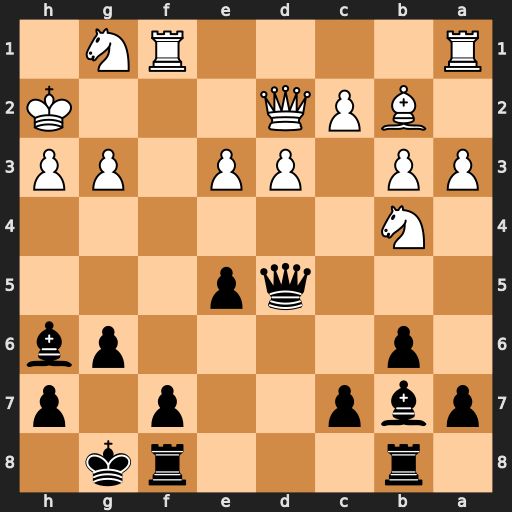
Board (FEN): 1r3rk1/pbp2p1p/1p4pb/3qp3/1N6/PP1PP1PP/1BPQ3K/R4RN1
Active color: b
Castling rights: -
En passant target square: -
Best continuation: Qh1#